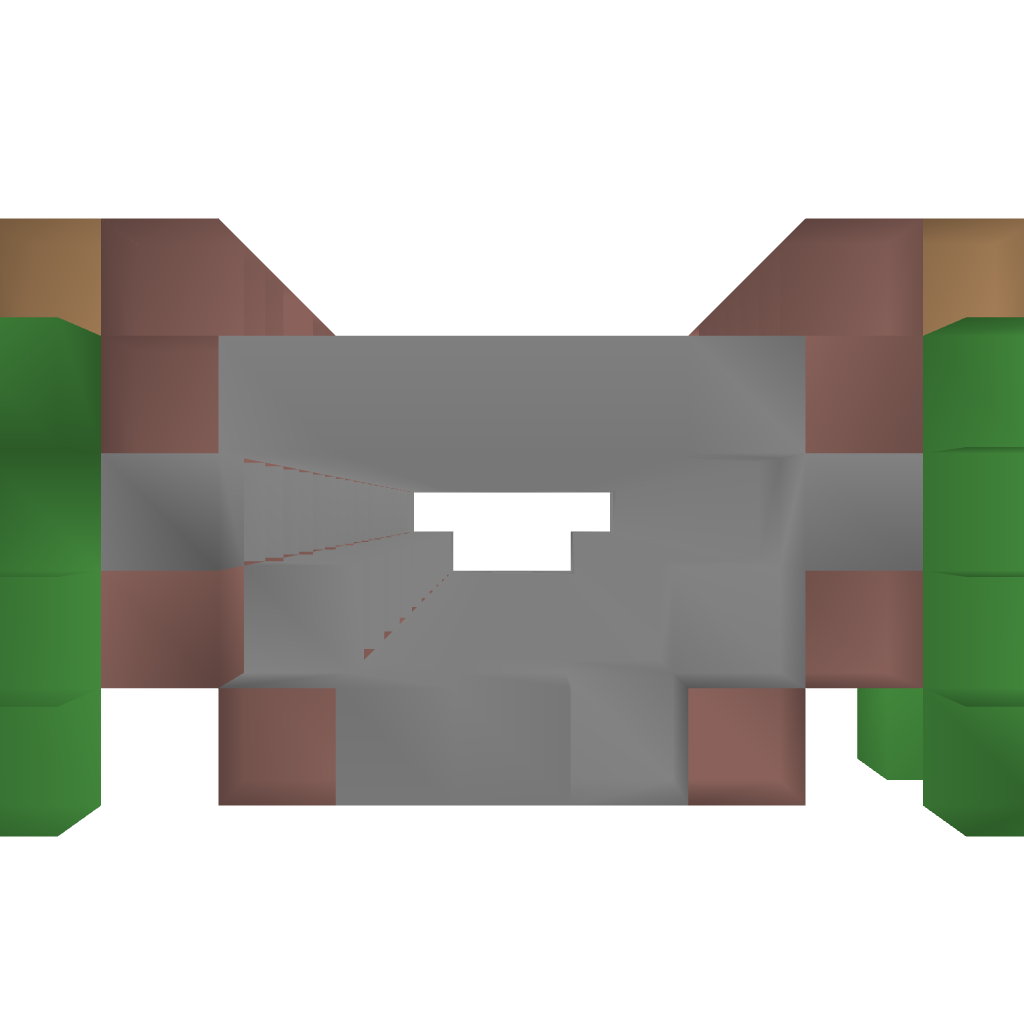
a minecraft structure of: Ancient Skyway Modified with sewer(Straight) bad low quality